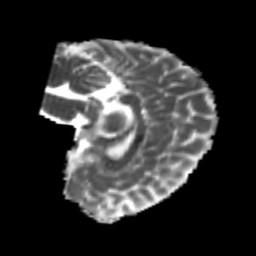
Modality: MD
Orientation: sagittal
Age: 24
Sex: female
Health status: healthy
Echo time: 0.074 s